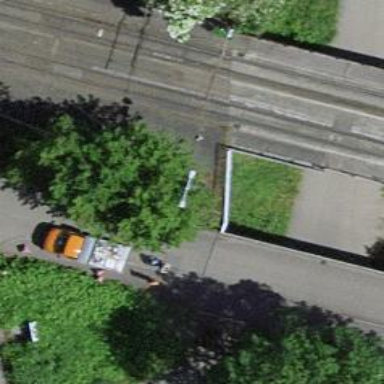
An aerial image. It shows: Fixed double cycle barrier installation.